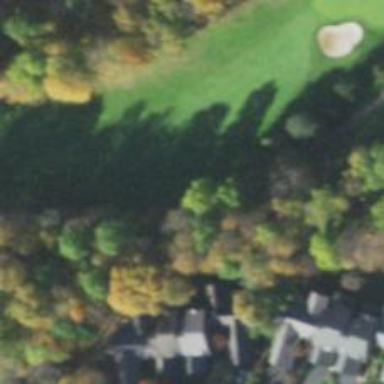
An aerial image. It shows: Pathway for golfing.